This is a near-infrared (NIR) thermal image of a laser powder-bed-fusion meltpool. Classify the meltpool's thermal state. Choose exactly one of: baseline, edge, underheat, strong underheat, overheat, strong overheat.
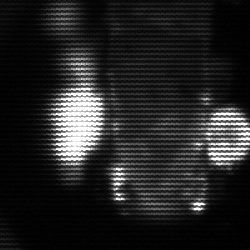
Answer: strong underheat